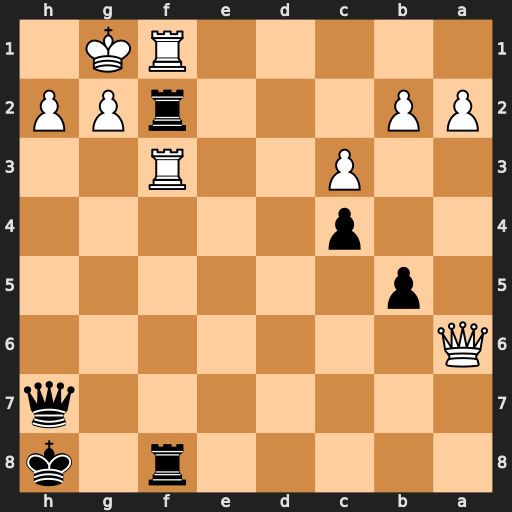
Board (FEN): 5r1k/7q/Q7/1p6/2p5/2P2R2/PP3rPP/5RK1
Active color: b
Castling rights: -
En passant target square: -
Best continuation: R8xf3 Qc8+ Rf8 Qxf8+ Rxf8 Rxf8+ Kg7